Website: lowes
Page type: receipt
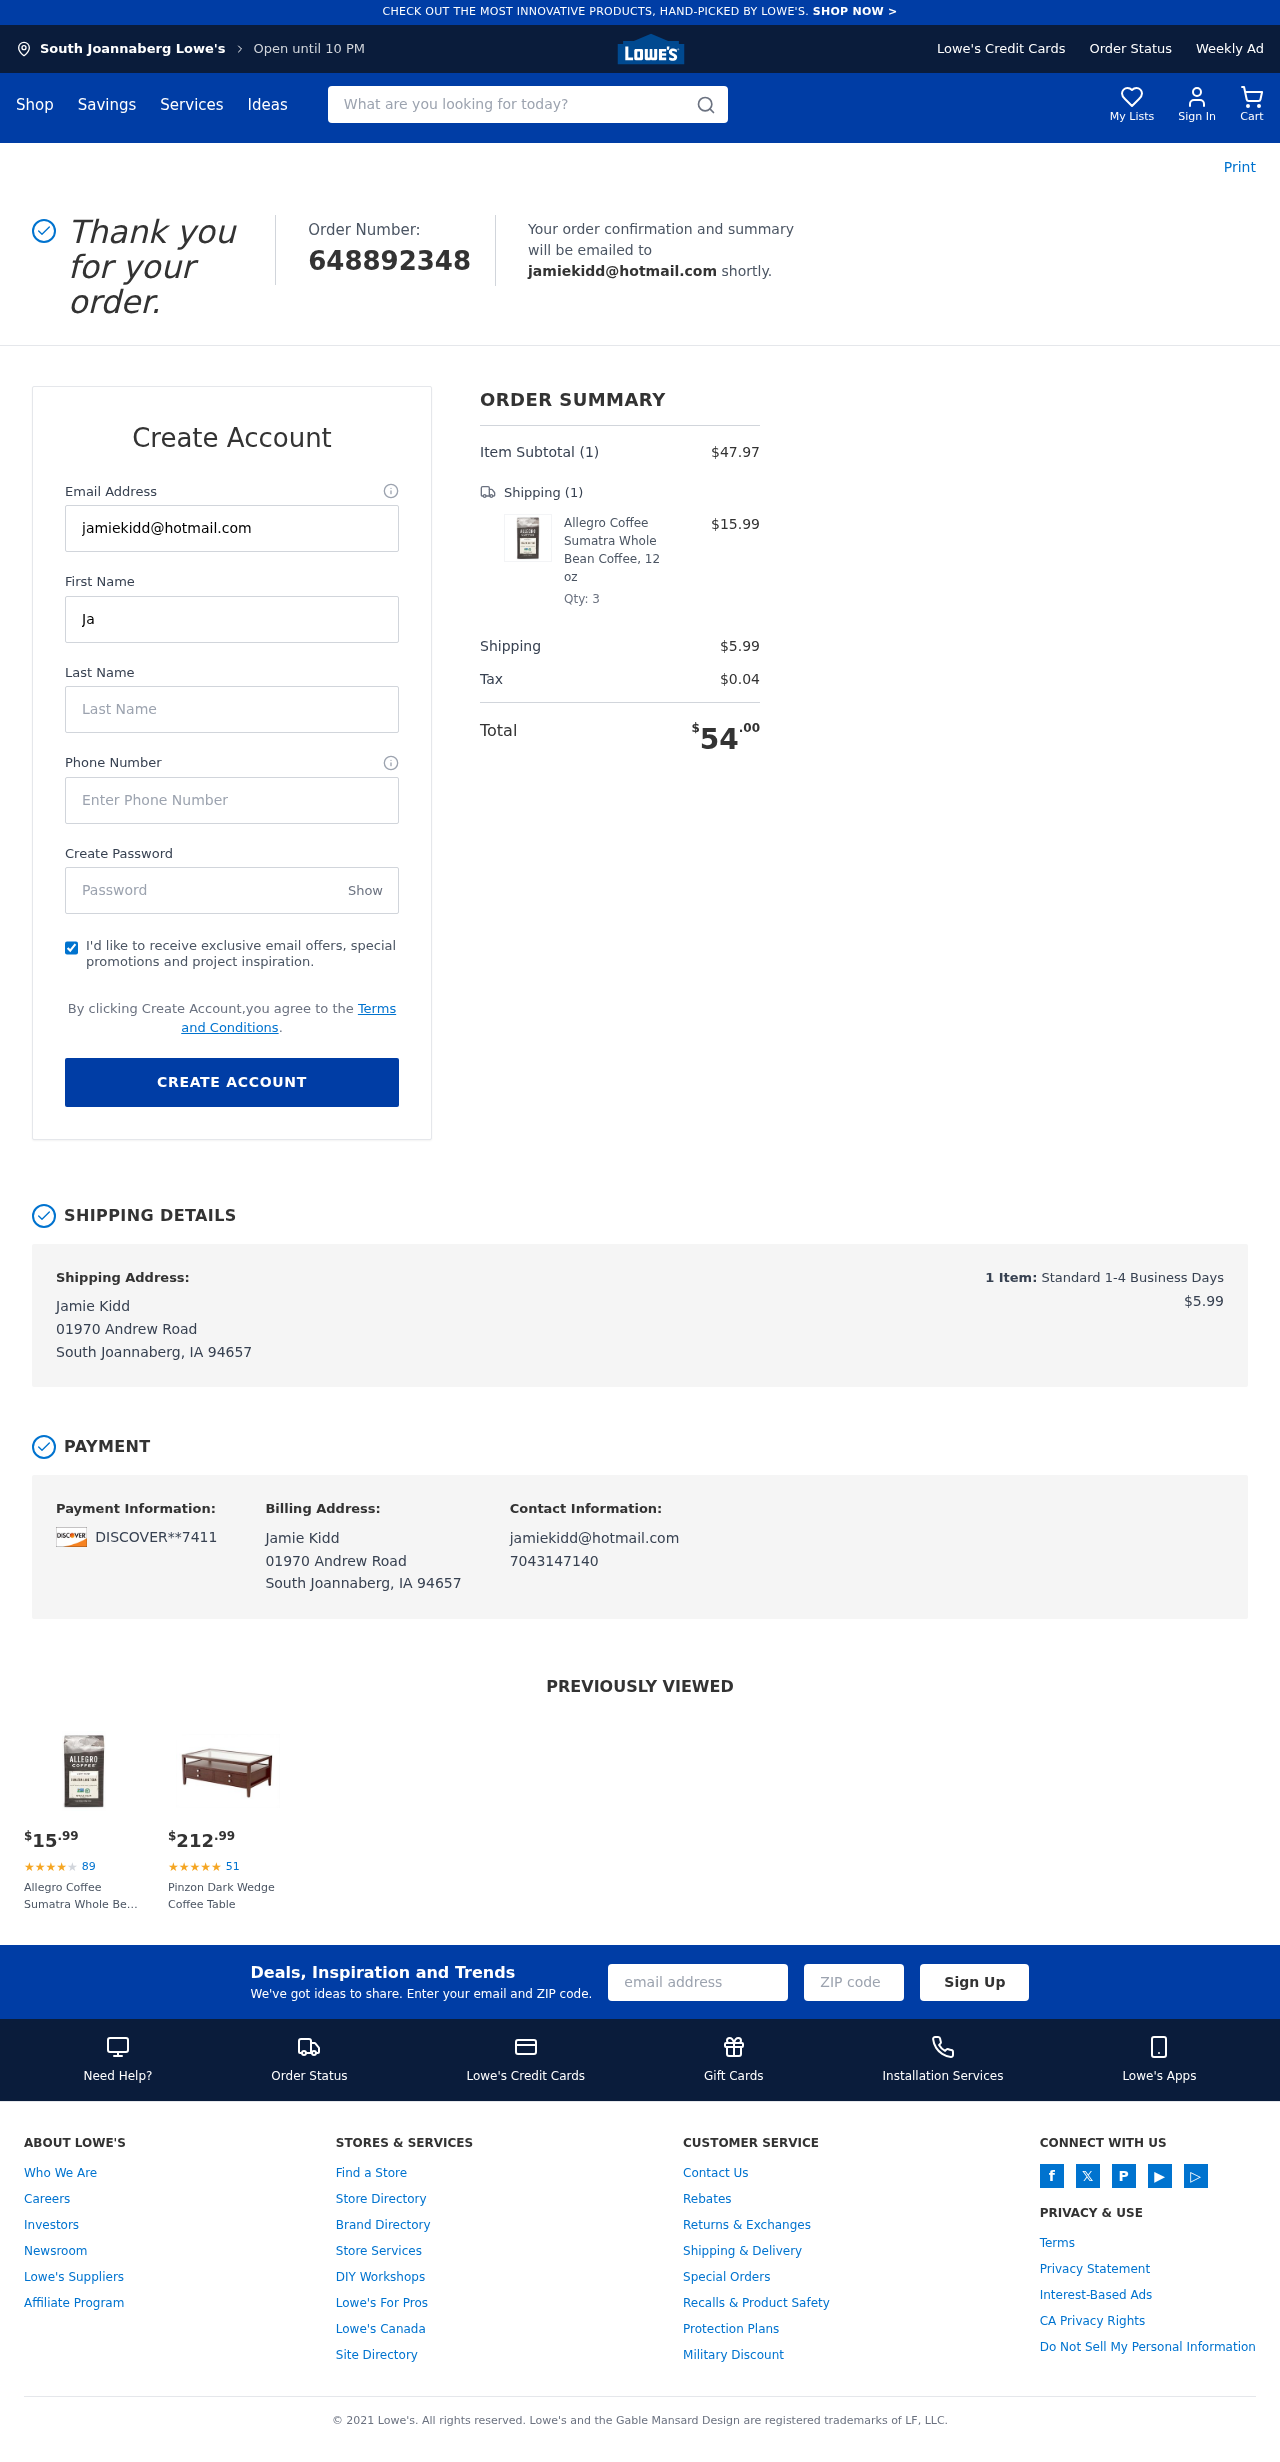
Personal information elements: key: PII_CARD_LAST4
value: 7411
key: PII_CARD_TYPE
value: DISCOVER
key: PII_CITY
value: South Joannaberg
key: PII_EMAIL
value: jamiekidd@hotmail.com
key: PII_FULLNAME
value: Jamie Kidd
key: PII_PHONE
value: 7043147140
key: PII_STREET
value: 01970 Andrew Road
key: PII_FIRSTNAME
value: Jamie
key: PII_LASTNAME
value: Kidd
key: PII_CITY_STATE_ZIP
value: South Joannaberg, IA 94657
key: PII_FULLNAME2
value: Jamie Kidd
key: PII_FULLNAME3
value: Jamie Kidd
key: PII_FIRSTNAME2
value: Jamie
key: PII_FIRSTNAME3
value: Jamie
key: PII_LASTNAME2
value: Kidd
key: PII_LASTNAME3
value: Kidd
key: PII_FIRSTNAME_DERIVED
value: Jamie
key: PII_LASTNAME_DERIVED
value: Kidd
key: PII_FULLNAME_DERIVED
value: Jamie Kidd
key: PII_NAME_FULL_DERIVED
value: Jamie Kidd
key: PII_STREET2
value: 01970 Andrew Road
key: PII_CITY_STATE_ZIP2
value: South Joannaberg, IA 94657
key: PII_EMAIL2
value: jamiekidd@hotmail.com
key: PII_EMAIL3
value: jamiekidd@hotmail.com
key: PII_PHONE_LINE
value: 7140
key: PII_PHONE_SUFFIX
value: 7140
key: PII_PHONE2
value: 7043147140
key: PII_PHONE3
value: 7043147140
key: PII_PHONE_NUMERIC
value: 7043147140
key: PII_PHONE_LINE_NUMERIC
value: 7140
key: PII_PHONE_SUFFIX_NUMERIC
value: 7140
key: PII_PHONE2_NUMERIC
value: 7043147140
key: PII_PHONE3_NUMERIC
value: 7043147140
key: PII_PHONE_DIGITS
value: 7043147140
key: PII_PHONE_LAST4
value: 7140
Product elements: key: PRODUCT1_NAME
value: Allegro Coffee Sumatra Whole Bean Coffee, 12 oz
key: PRODUCT1_PRICE
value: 15.99
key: PRODUCT1_QUANTITY
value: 3
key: PRODUCT2_NAME
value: Pinzon Dark Wedge Coffee Table
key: PRODUCT2_NUM_RATINGS
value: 51
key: PRODUCT2_PRICE
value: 212.99
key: PRODUCT1_PRICE2
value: $15.99
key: PRODUCT1_RATING2
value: ★
★
★
★
★
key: PRODUCT1_NUM_RATINGS2
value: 89
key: PRODUCT1_NAME2
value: Allegro Coffee Sumatra Whole Bean Coffee, 12 oz
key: PRODUCT2_RATING
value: ★
★
★
★
★
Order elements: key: ORDER_ID
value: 648892348
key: ORDER_NUM_ITEMS
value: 1
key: ORDER_SUBTOTAL
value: $47.97
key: ORDER_NUM_ITEMS2
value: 1
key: ORDER_SHIPPING_COST
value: $5.99
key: ORDER_TAX
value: $0.04
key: ORDER_TOTAL
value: $54.00
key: ORDER_NUM_ITEMS3
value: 1
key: ORDER_SHIPPING_COST2
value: $5.99
Search elements: key: HEADER_SEARCH
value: What are you looking for today?